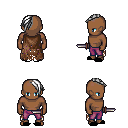
a pixel art fantasy rpg character, male body template, human, dark skin, brown tattered cape, magenta pants, white long mohawk hairstyle, black slippers, dagger, four views (front, back, left, right), 2x2 character sprite sheet, small pixel art, hard edges, no anti-aliasing